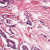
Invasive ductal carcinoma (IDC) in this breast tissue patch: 1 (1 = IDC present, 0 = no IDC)